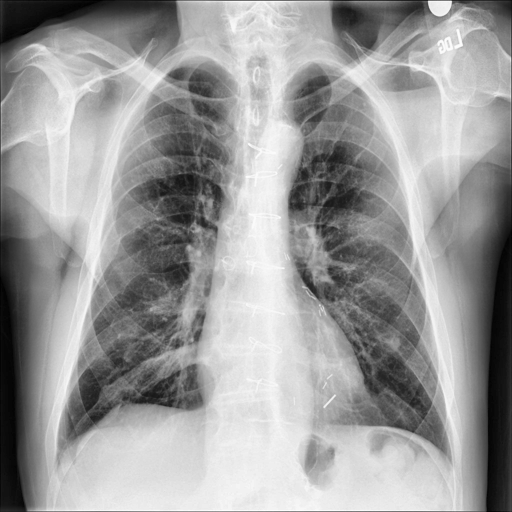
Finding: NORMAL